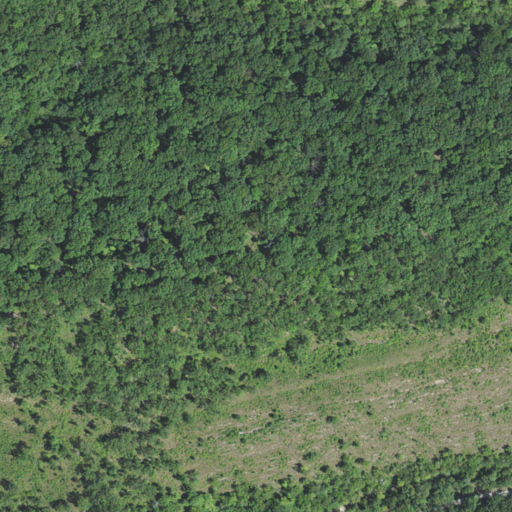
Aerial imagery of cape in Missouri named Deer Lick Point containing deciduous forest, pasture, shrub, and open development